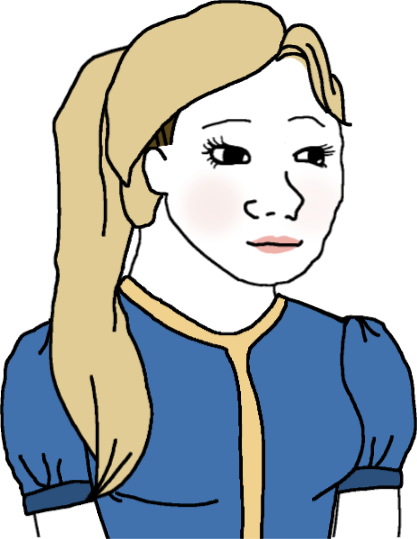
Label: 5_Trad_Wife